Field crop: tomato
Growth stage: 2
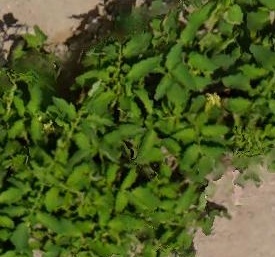
Species: tomato